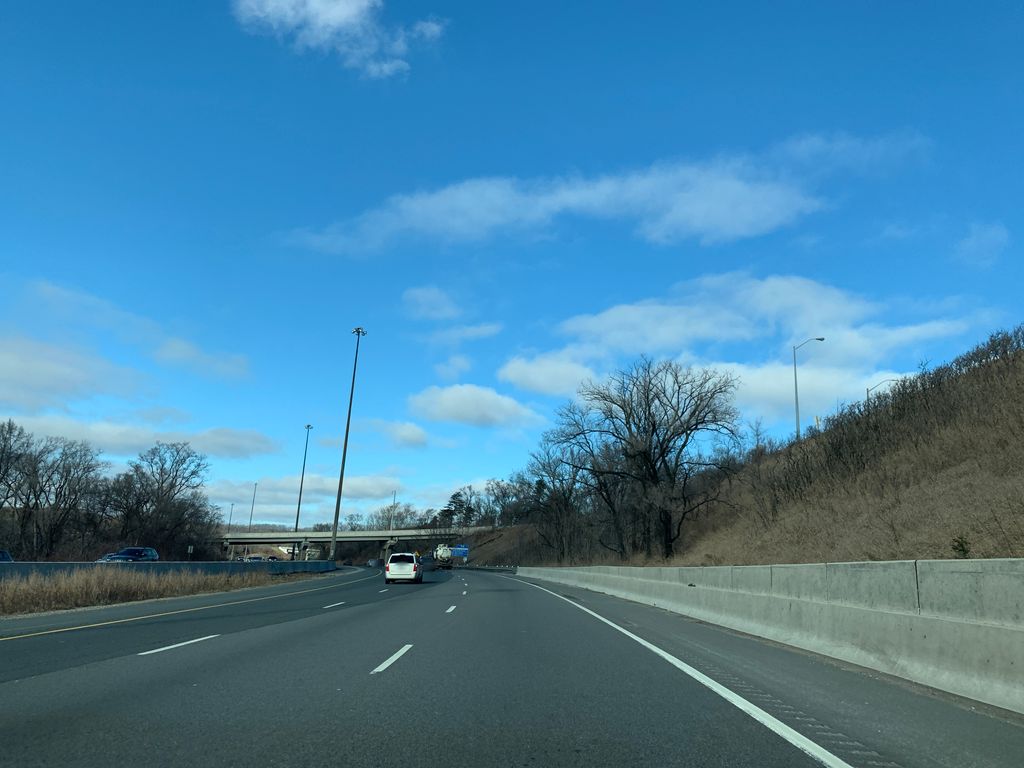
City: hamilton